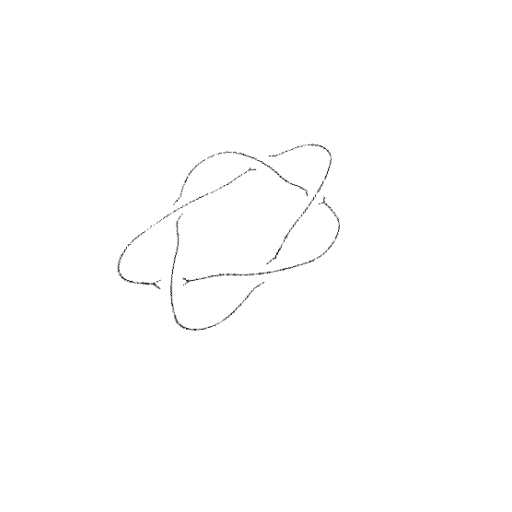
Crossing number: 5